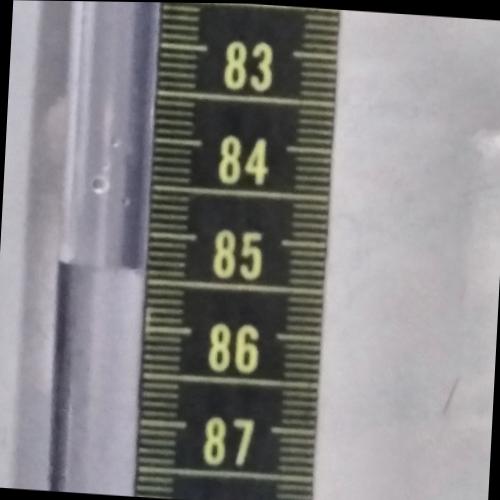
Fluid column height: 85.4 cm